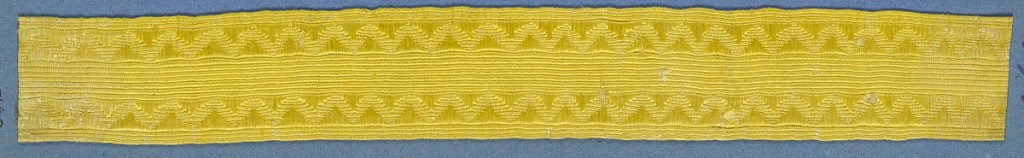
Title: Trimming
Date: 17th century
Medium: silk Technique: woven
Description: Yellow trimming fragment in a design of sawtooth borders with broken diagonal lines in between.